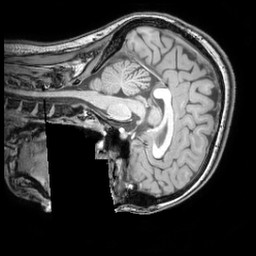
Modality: T1w
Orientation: sagittal
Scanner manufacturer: philips
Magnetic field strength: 3 T
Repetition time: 0.008126 s
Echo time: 0.003721 s